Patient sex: F
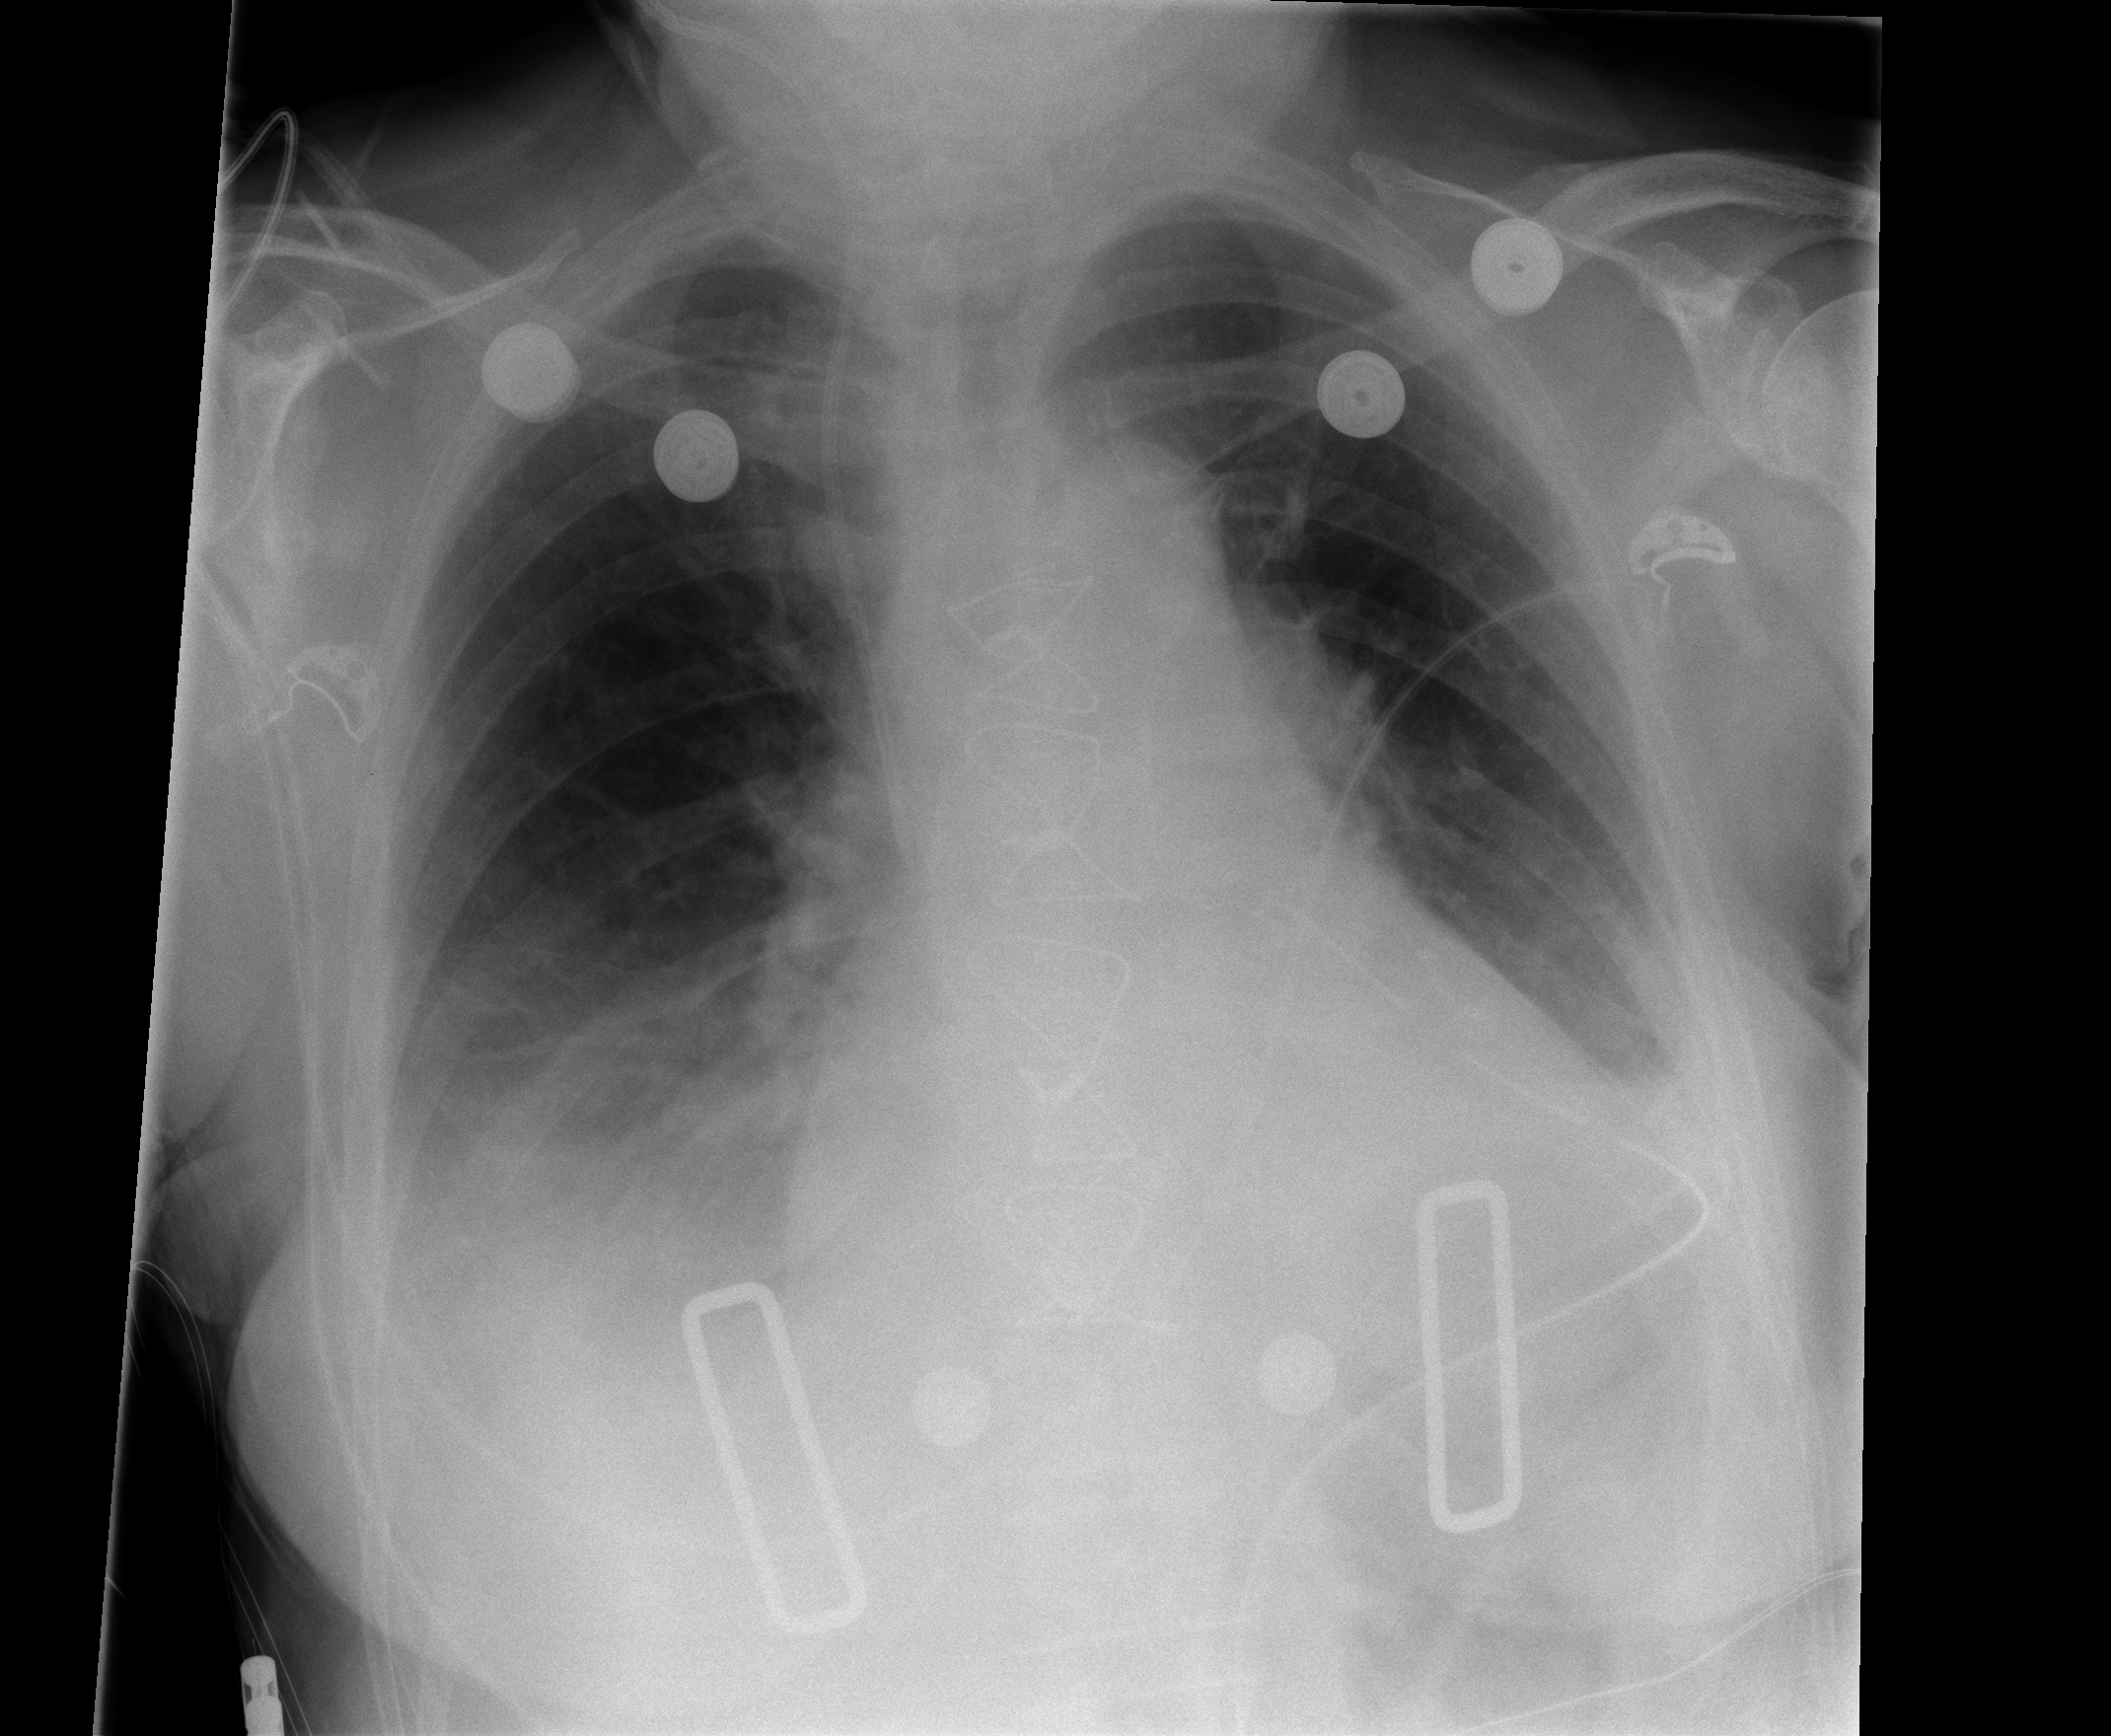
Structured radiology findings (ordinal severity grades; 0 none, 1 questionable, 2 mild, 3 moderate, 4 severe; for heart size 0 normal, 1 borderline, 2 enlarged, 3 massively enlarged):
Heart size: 0
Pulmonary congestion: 2
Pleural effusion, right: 2
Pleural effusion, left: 2
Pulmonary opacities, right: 1
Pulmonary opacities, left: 0
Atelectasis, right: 2
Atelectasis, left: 2